Question: I am very new to iOS programming and iOS code design, and I am working on developing a simple iPhone application. The basic layout of my application is as follows:

In the first page, the user is presented with a list of categories. Upon clicking on a category, several options with drop down. Upon clicking on an option, the application will transition to a page where the user will input a number of values and be presented with an output. How many view controllers would I need for this application? Based on the little experience I have, I was thinking of using a view controller for the main page and then one for each option, but is this necessary? Is there a way I could use less view controllers?
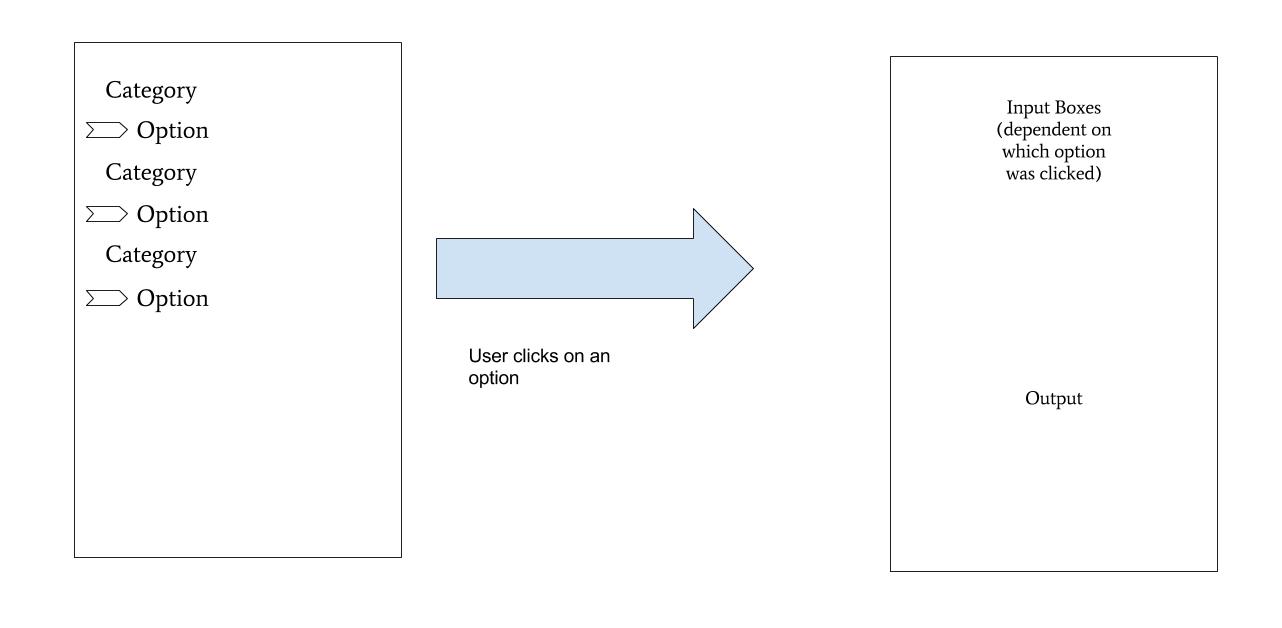
Answer: Depending on how complicated and different each option is, you may be able to use one view controller for all options.
So..
1. Main view controller- Shows a list of categories, where options could show underneath when tapped
2. Option view controller- Shows input boxes with labels and an output box. You may show/hide different inputs based on how many you need and you can change the label text accordingly.
This would give your app the smallest UI with the most flexibility, in case you added more options.
Of course design is very subjective and depends on the deeper details of the project, but based on your description, I would implement it with 2 view controllers.